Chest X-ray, PA view. Patient: 66 years old, sex M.
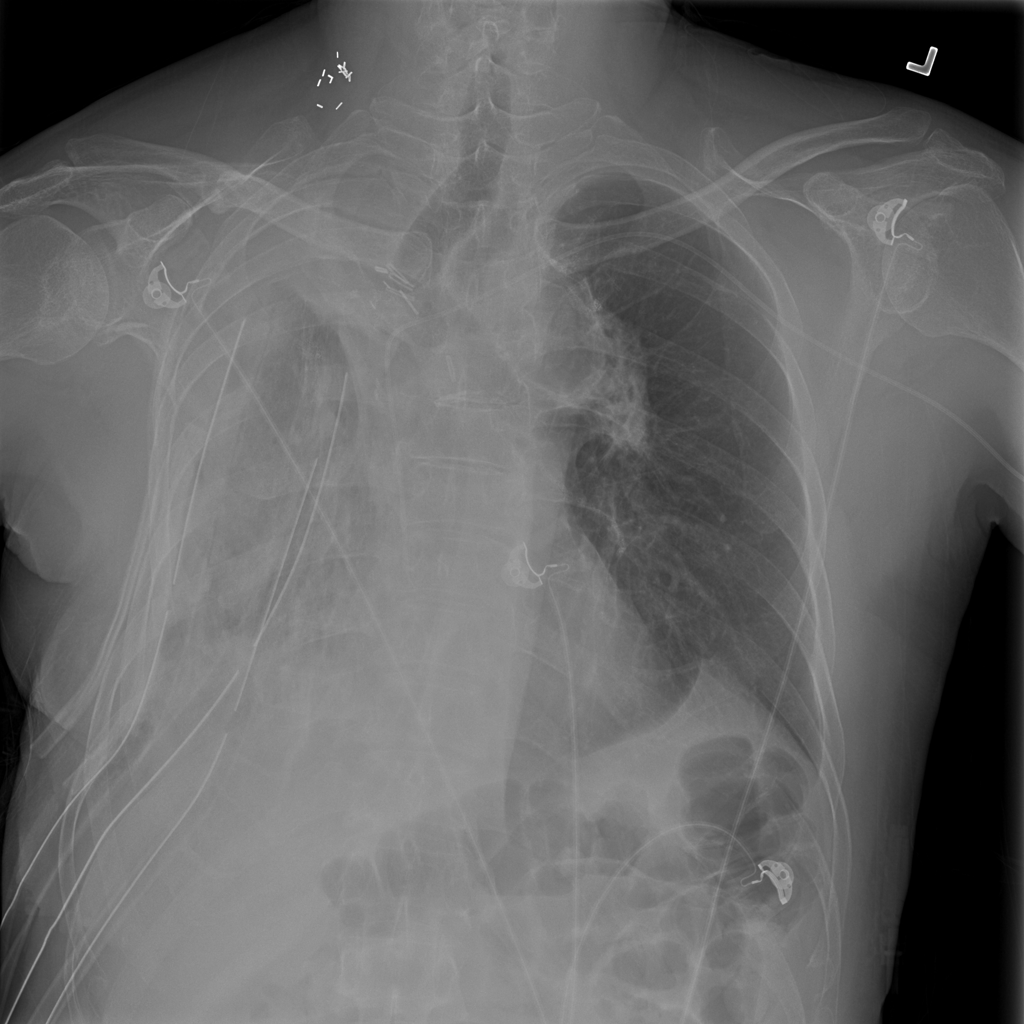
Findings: Atelectasis, Infiltration